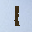
Label: 1